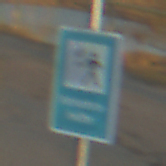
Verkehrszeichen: Verkehrshelfer
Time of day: SunriseSunset
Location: Outdoor (RoadRail)
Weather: PartlyCloudy
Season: NotSpecified
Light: Natural